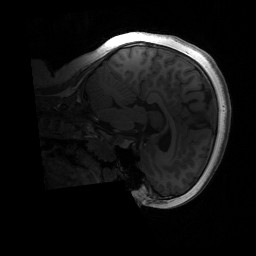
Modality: T1w
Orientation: sagittal
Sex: female
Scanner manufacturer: siemens
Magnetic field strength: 3 T
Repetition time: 1.9 s
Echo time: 0.00243 s